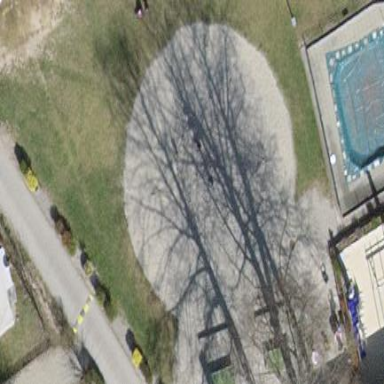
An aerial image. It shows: Playground with climbing frame. The ground surface is covered with gravel.